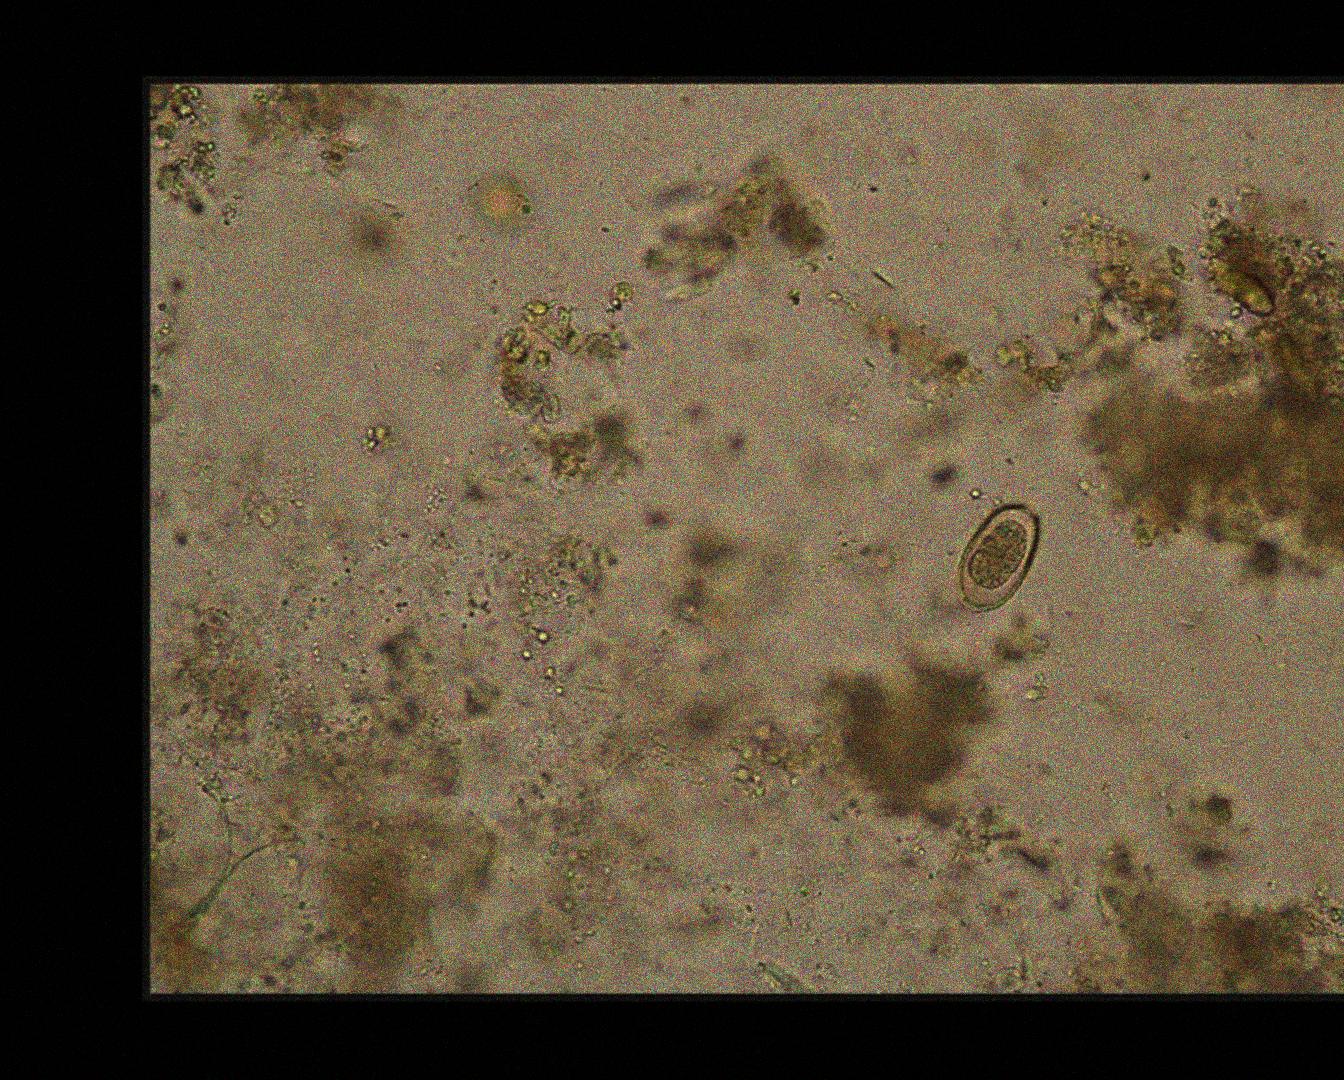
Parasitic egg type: Capillaria philippinensis